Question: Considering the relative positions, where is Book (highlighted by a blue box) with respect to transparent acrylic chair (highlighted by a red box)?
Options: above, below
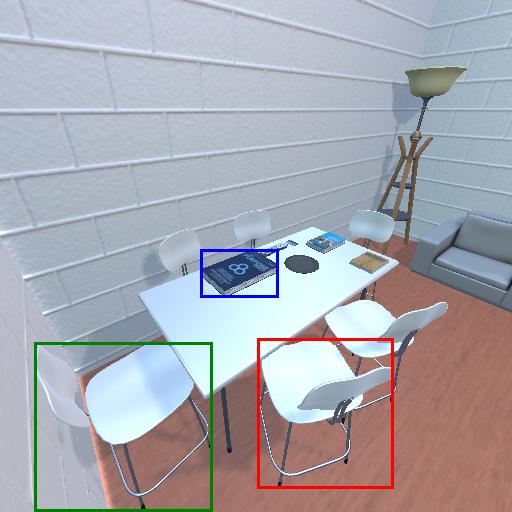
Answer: above